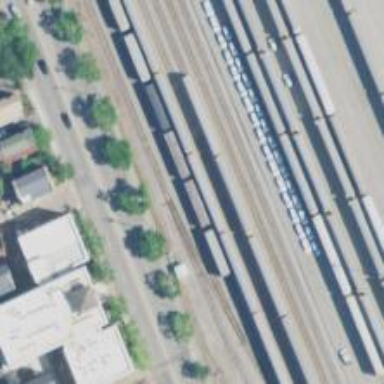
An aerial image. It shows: Railway yard in service.